Interaction volume radius: 10 \u00c5
Interaction volume height: 40 \u00c5
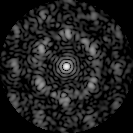
Disorder parameter: 0.6215